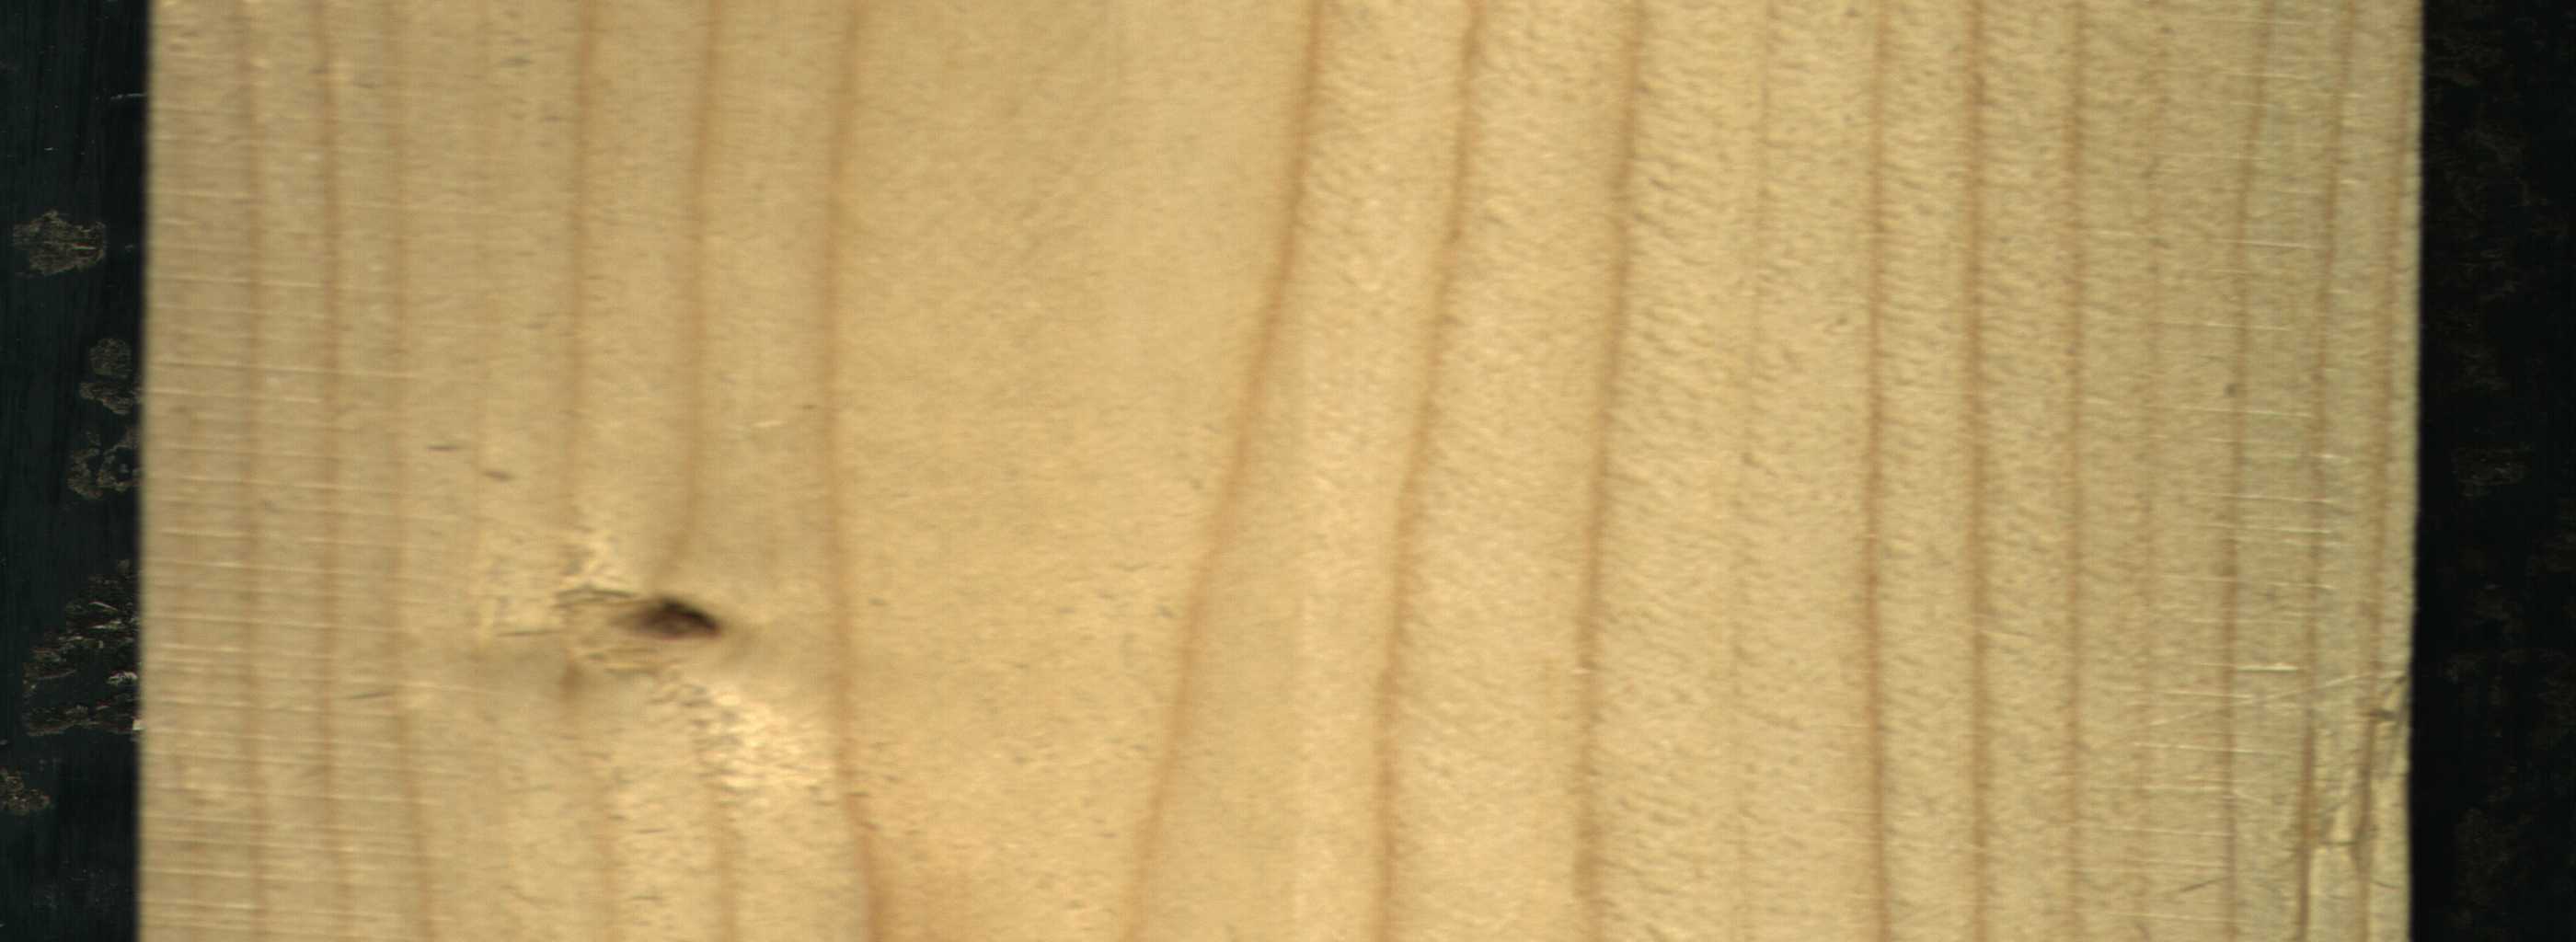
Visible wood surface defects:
Live_Knot